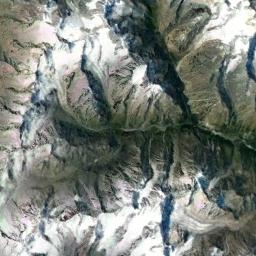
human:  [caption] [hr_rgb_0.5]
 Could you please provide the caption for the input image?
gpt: A lot of snow is on the snowberg .

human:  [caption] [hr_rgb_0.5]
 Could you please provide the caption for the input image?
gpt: Only the peaks of the snow-capped mountains are covered with snow .

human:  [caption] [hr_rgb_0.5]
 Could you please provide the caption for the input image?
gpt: The snowberg is partly covered with snow and ice and some knife-edge ridges remain at the top of the snowberg .

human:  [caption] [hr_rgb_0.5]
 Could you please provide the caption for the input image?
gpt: The snow berg is consist of green plants,Bare land and white snow .

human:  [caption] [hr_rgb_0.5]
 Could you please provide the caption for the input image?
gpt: The snowberg is covered with some snow and bare land .